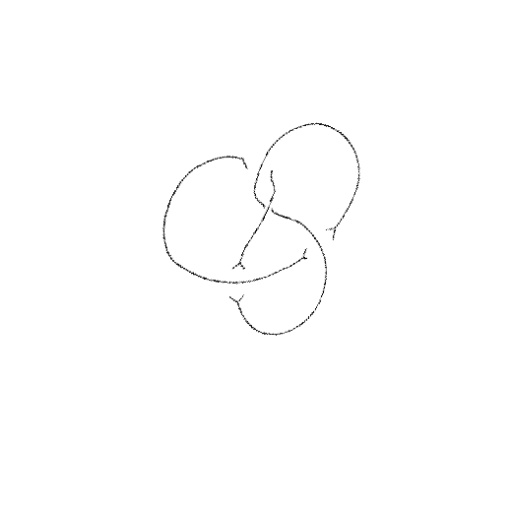
Crossing number: 4